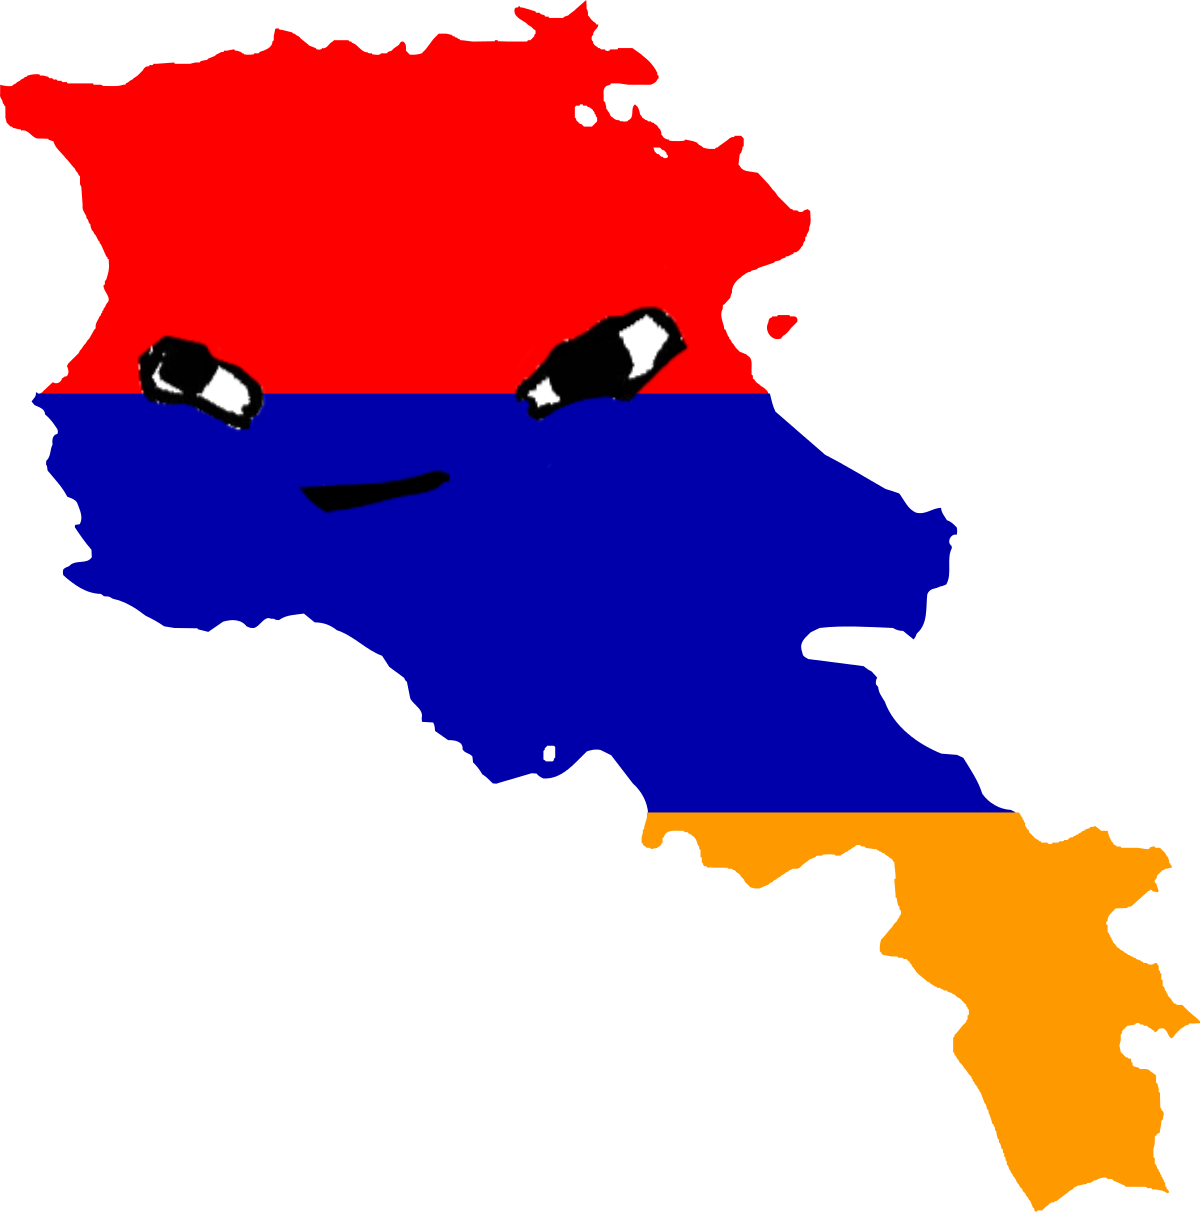
Label: 5_Brainlet